Question: I would like to know if there is a way to improve the code to get, in this case, doors (please don't talk about Windows Forms and better way to do Games, i'm just trying stuff out.)
Code:
'''
Console.WriteLine(" _____________ " + " _____________ " + " _____________");
Console.WriteLine(" | _________ | " + "| _________ | " + "| _________ |");
Console.WriteLine(" | | | | " + "| | | | " + "| | | |");
Console.WriteLine(" | | " + input + " | | " + "| | " + (input + 1) + " | | " + "| | " + (input + 2) + " | |");
Console.WriteLine(" | | | | " + "| | | | " + "| | | |");
Console.WriteLine(" | | | | " + "| | | | " + "| | | |");
Console.WriteLine(" | | | | " + "| | | | " + "| | | |");
Console.WriteLine(" | | | | " + "| | | | " + "| | | |");
Console.WriteLine(" | |_______| | " + "| |_______| | " + "| |_______| |");
Console.WriteLine(" | | " + "| | " + "| |");
Console.WriteLine(" ()------------| " + "()------------| " + "()------------|");
Console.WriteLine(" | ________ | " + "| ________ | " + "| ________ |");
Console.WriteLine(" | | | | " + "| | | | " + "| | | |");
Console.WriteLine(" | | | | " + "| | | | " + "| | | |");
Console.WriteLine(" | | | | " + "| | | | " + "| | | |");
Console.WriteLine(" | | | | " + "| | | | " + "| | | |");
Console.WriteLine(" | |_______| | " + "| |_______| | " + "| |_______| |");
Console.WriteLine(" |_____________| " + "|_____________| " + "|_____________|");
'''
Result:

I'm asking for help to get the same result but with a better code (if possible).
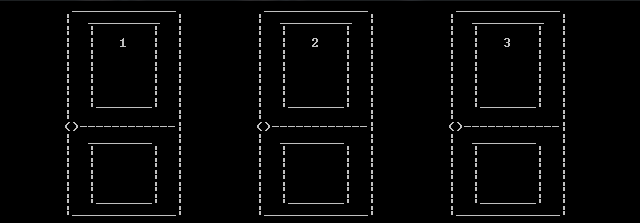
Answer: Lol my attempt
'''
private static string[] what = {
" _____________",
" | _________ |",
" | | | |",
" | | {0} | |",
" | | | |",
" | | | |",
" | | | |",
" | | | |",
" | |_______| |",
" | |",
" ()------------|",
" | ________ |",
" | | | |",
" | | | |",
" | | | |",
" | | | |",
" | |_______| |",
" |_____________|"
};
static void Main(string[] args)
{
GenerateMultipleWhat(new[] { 1, 2, 3 });
Console.ReadKey();
}
static void GenerateMultipleWhat(int[] values)
{
for (int i = 0; i < what.Length; i++)
{
for(int x = 0; x < values.Length; x++)
Console.Write(what[i] + "{1}", values[x], (x + 1) == values.Length ? "" : " ");
Console.WriteLine();
}
}
'''
Result: